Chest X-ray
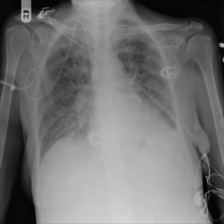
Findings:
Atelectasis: negative
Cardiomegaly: negative
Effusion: negative
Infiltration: positive
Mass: negative
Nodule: negative
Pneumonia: negative
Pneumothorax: negative
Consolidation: negative
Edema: negative
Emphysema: negative
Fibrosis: negative
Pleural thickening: negative
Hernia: negative